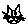
Label: cat